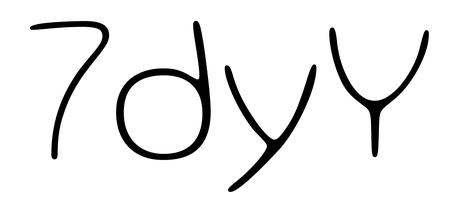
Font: Gluten_Thin